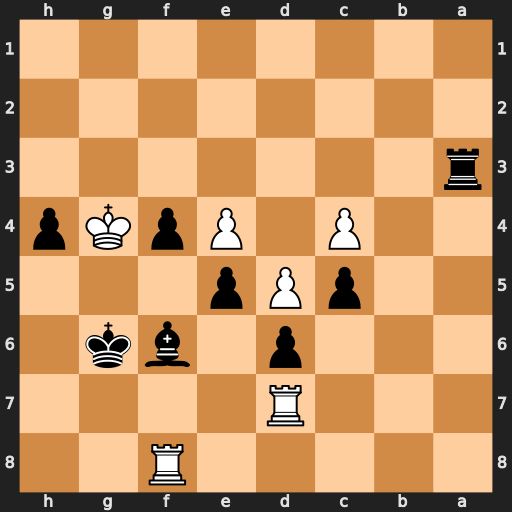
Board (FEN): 5R2/3R4/3p1bk1/2pPp3/2P1PpKp/r7/8/8
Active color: b
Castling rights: -
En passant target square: -
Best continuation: Rg3#